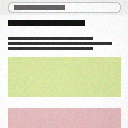
Screen state: on